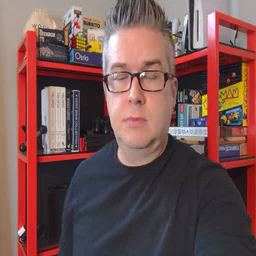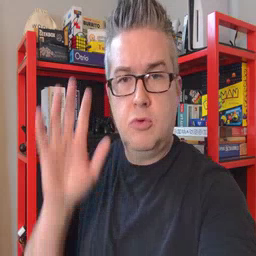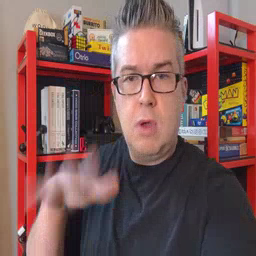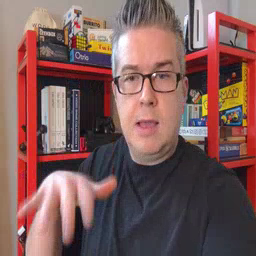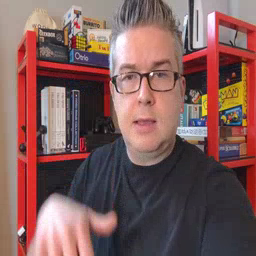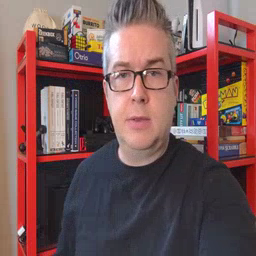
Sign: rain